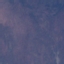
Label: HerbaceousVegetation